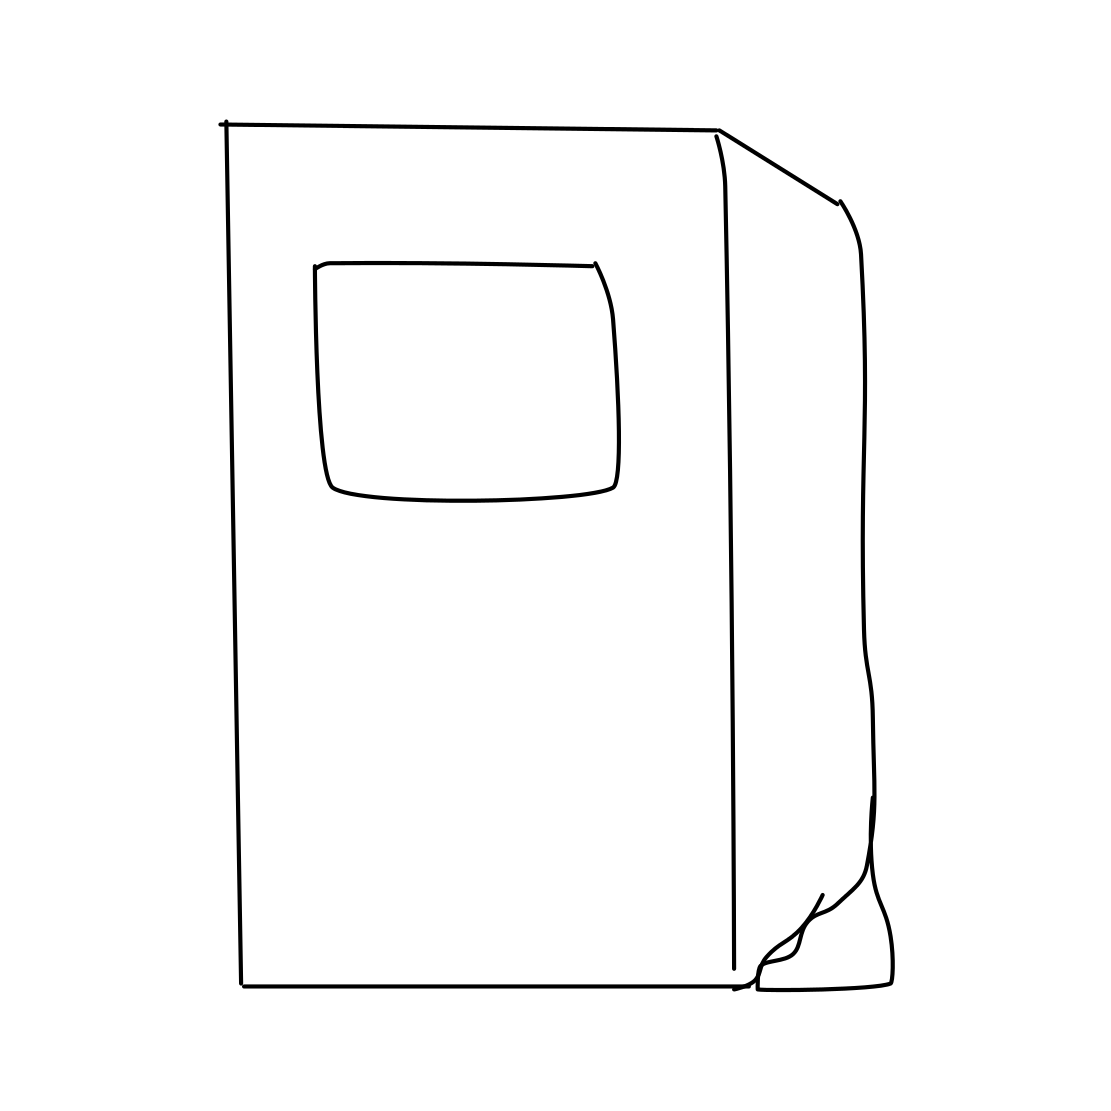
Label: crane (machine)